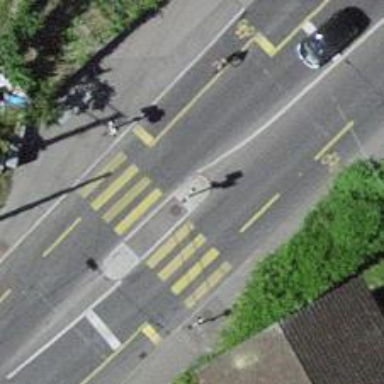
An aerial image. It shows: Road with traffic signals.